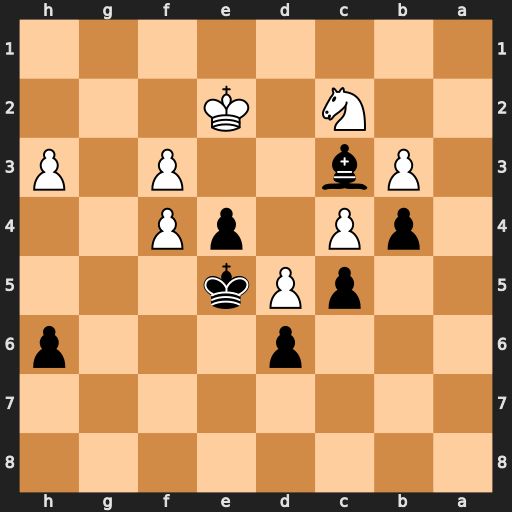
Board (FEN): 8/8/3p3p/2pPk3/1pP1pP2/1Pb2P1P/2N1K3/8
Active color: b
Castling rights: -
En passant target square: -
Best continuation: Kxf4 fxe4 Kxe4